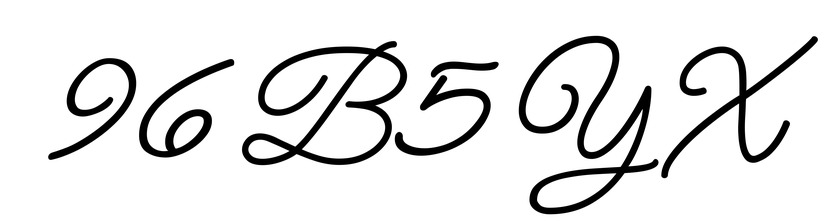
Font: MeowScript-Regular